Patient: sex F, age 54
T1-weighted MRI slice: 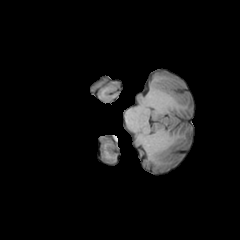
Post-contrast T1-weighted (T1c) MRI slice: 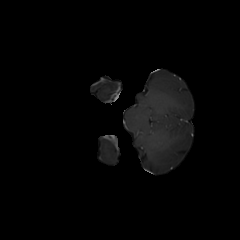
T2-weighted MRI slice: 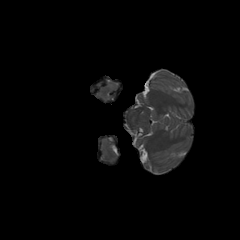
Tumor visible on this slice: no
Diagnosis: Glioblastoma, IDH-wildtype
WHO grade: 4